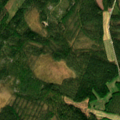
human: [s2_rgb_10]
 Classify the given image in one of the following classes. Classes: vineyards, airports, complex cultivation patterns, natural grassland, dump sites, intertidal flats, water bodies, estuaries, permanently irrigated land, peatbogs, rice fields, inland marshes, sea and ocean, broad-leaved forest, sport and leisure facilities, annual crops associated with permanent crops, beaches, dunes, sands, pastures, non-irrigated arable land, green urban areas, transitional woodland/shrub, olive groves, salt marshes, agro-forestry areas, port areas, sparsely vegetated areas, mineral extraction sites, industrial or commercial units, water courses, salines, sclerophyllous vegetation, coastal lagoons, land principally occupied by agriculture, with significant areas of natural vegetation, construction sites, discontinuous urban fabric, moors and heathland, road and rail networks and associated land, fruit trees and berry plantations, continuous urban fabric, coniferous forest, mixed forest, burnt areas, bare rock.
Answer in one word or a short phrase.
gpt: land principally occupied by agriculture, with significant areas of natural vegetation, coniferous forest, transitional woodland/shrub, peatbogs